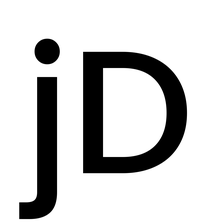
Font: Poppins-Medium